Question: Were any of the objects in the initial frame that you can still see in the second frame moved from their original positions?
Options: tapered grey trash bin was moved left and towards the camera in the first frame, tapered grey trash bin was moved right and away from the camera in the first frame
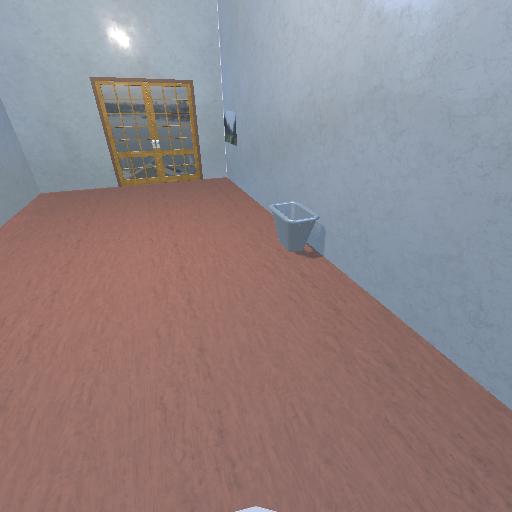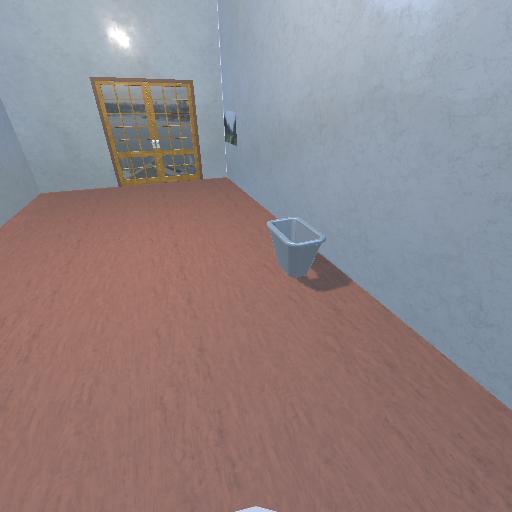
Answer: tapered grey trash bin was moved left and towards the camera in the first frame